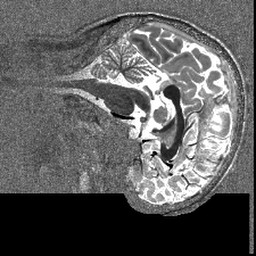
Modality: T1map
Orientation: sagittal
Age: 26
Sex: male